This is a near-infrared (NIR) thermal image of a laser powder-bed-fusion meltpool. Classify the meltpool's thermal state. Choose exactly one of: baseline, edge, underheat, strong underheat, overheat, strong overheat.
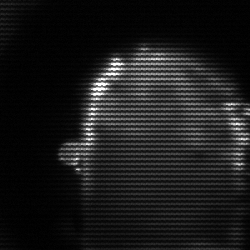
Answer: baseline